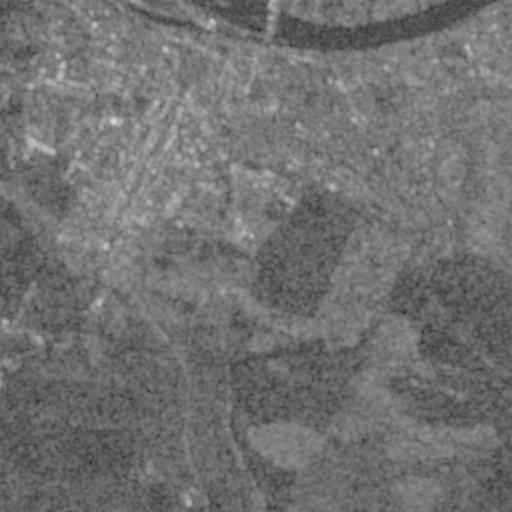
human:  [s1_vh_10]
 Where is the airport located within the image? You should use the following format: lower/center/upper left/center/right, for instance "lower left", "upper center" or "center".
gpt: The airport is located in the lower left of the image.
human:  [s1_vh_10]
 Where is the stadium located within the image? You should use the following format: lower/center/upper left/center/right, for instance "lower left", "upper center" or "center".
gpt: The stadium is located in the upper left of the image.
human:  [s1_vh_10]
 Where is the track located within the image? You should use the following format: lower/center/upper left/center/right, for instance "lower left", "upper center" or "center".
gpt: The track is located in the upper left of the image.
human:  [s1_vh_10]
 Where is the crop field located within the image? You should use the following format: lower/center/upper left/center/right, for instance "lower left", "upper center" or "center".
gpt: There is no crop field in the image.

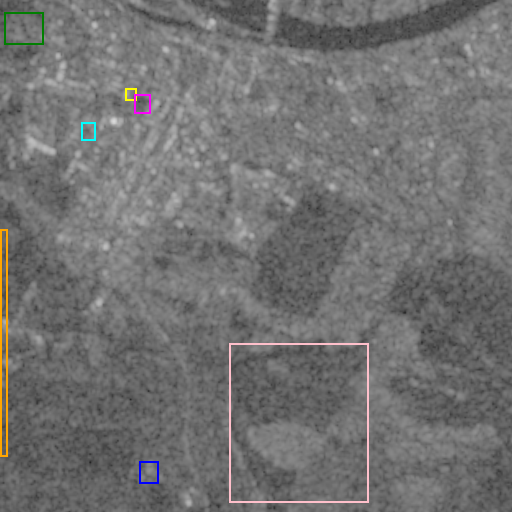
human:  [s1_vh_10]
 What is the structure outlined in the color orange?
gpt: The structure outlined in orange is an airport.
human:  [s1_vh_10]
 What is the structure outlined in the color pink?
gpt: The structure outlined in pink is a crop field.
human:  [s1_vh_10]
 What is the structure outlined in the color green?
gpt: The structure outlined in green is a park.
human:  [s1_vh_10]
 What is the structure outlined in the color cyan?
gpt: The structure outlined in cyan is a parking lot.
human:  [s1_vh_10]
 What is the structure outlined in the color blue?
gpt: The structure outlined in blue is a power substation.
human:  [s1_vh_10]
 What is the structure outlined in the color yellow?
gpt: The structure outlined in yellow is a stadium.
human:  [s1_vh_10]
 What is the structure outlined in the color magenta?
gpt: The structure outlined in magenta is a track.
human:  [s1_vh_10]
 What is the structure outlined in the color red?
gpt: There is no red outline.